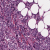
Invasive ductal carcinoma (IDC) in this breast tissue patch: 1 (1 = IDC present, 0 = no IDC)